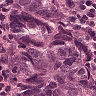
Metastatic tissue present: yes